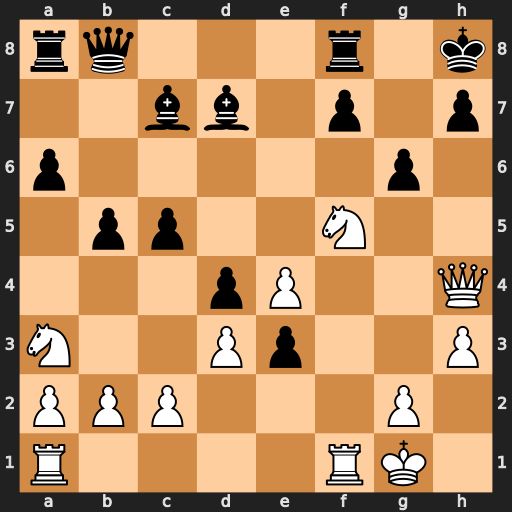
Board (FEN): rq3r1k/2bb1p1p/p5p1/1pp2N2/3pP2Q/N2Pp2P/PPP3P1/R4RK1
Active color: w
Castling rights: -
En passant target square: -
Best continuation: Qf6+ Kg8 Nh6#